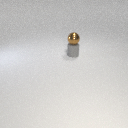
small gray rubber cylinder below small brown metal sphere